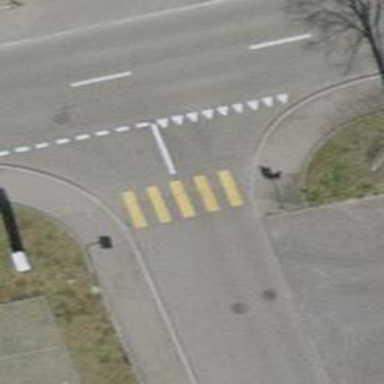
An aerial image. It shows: Uncontrolled zebra crossing with notable zebra markings.